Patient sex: F
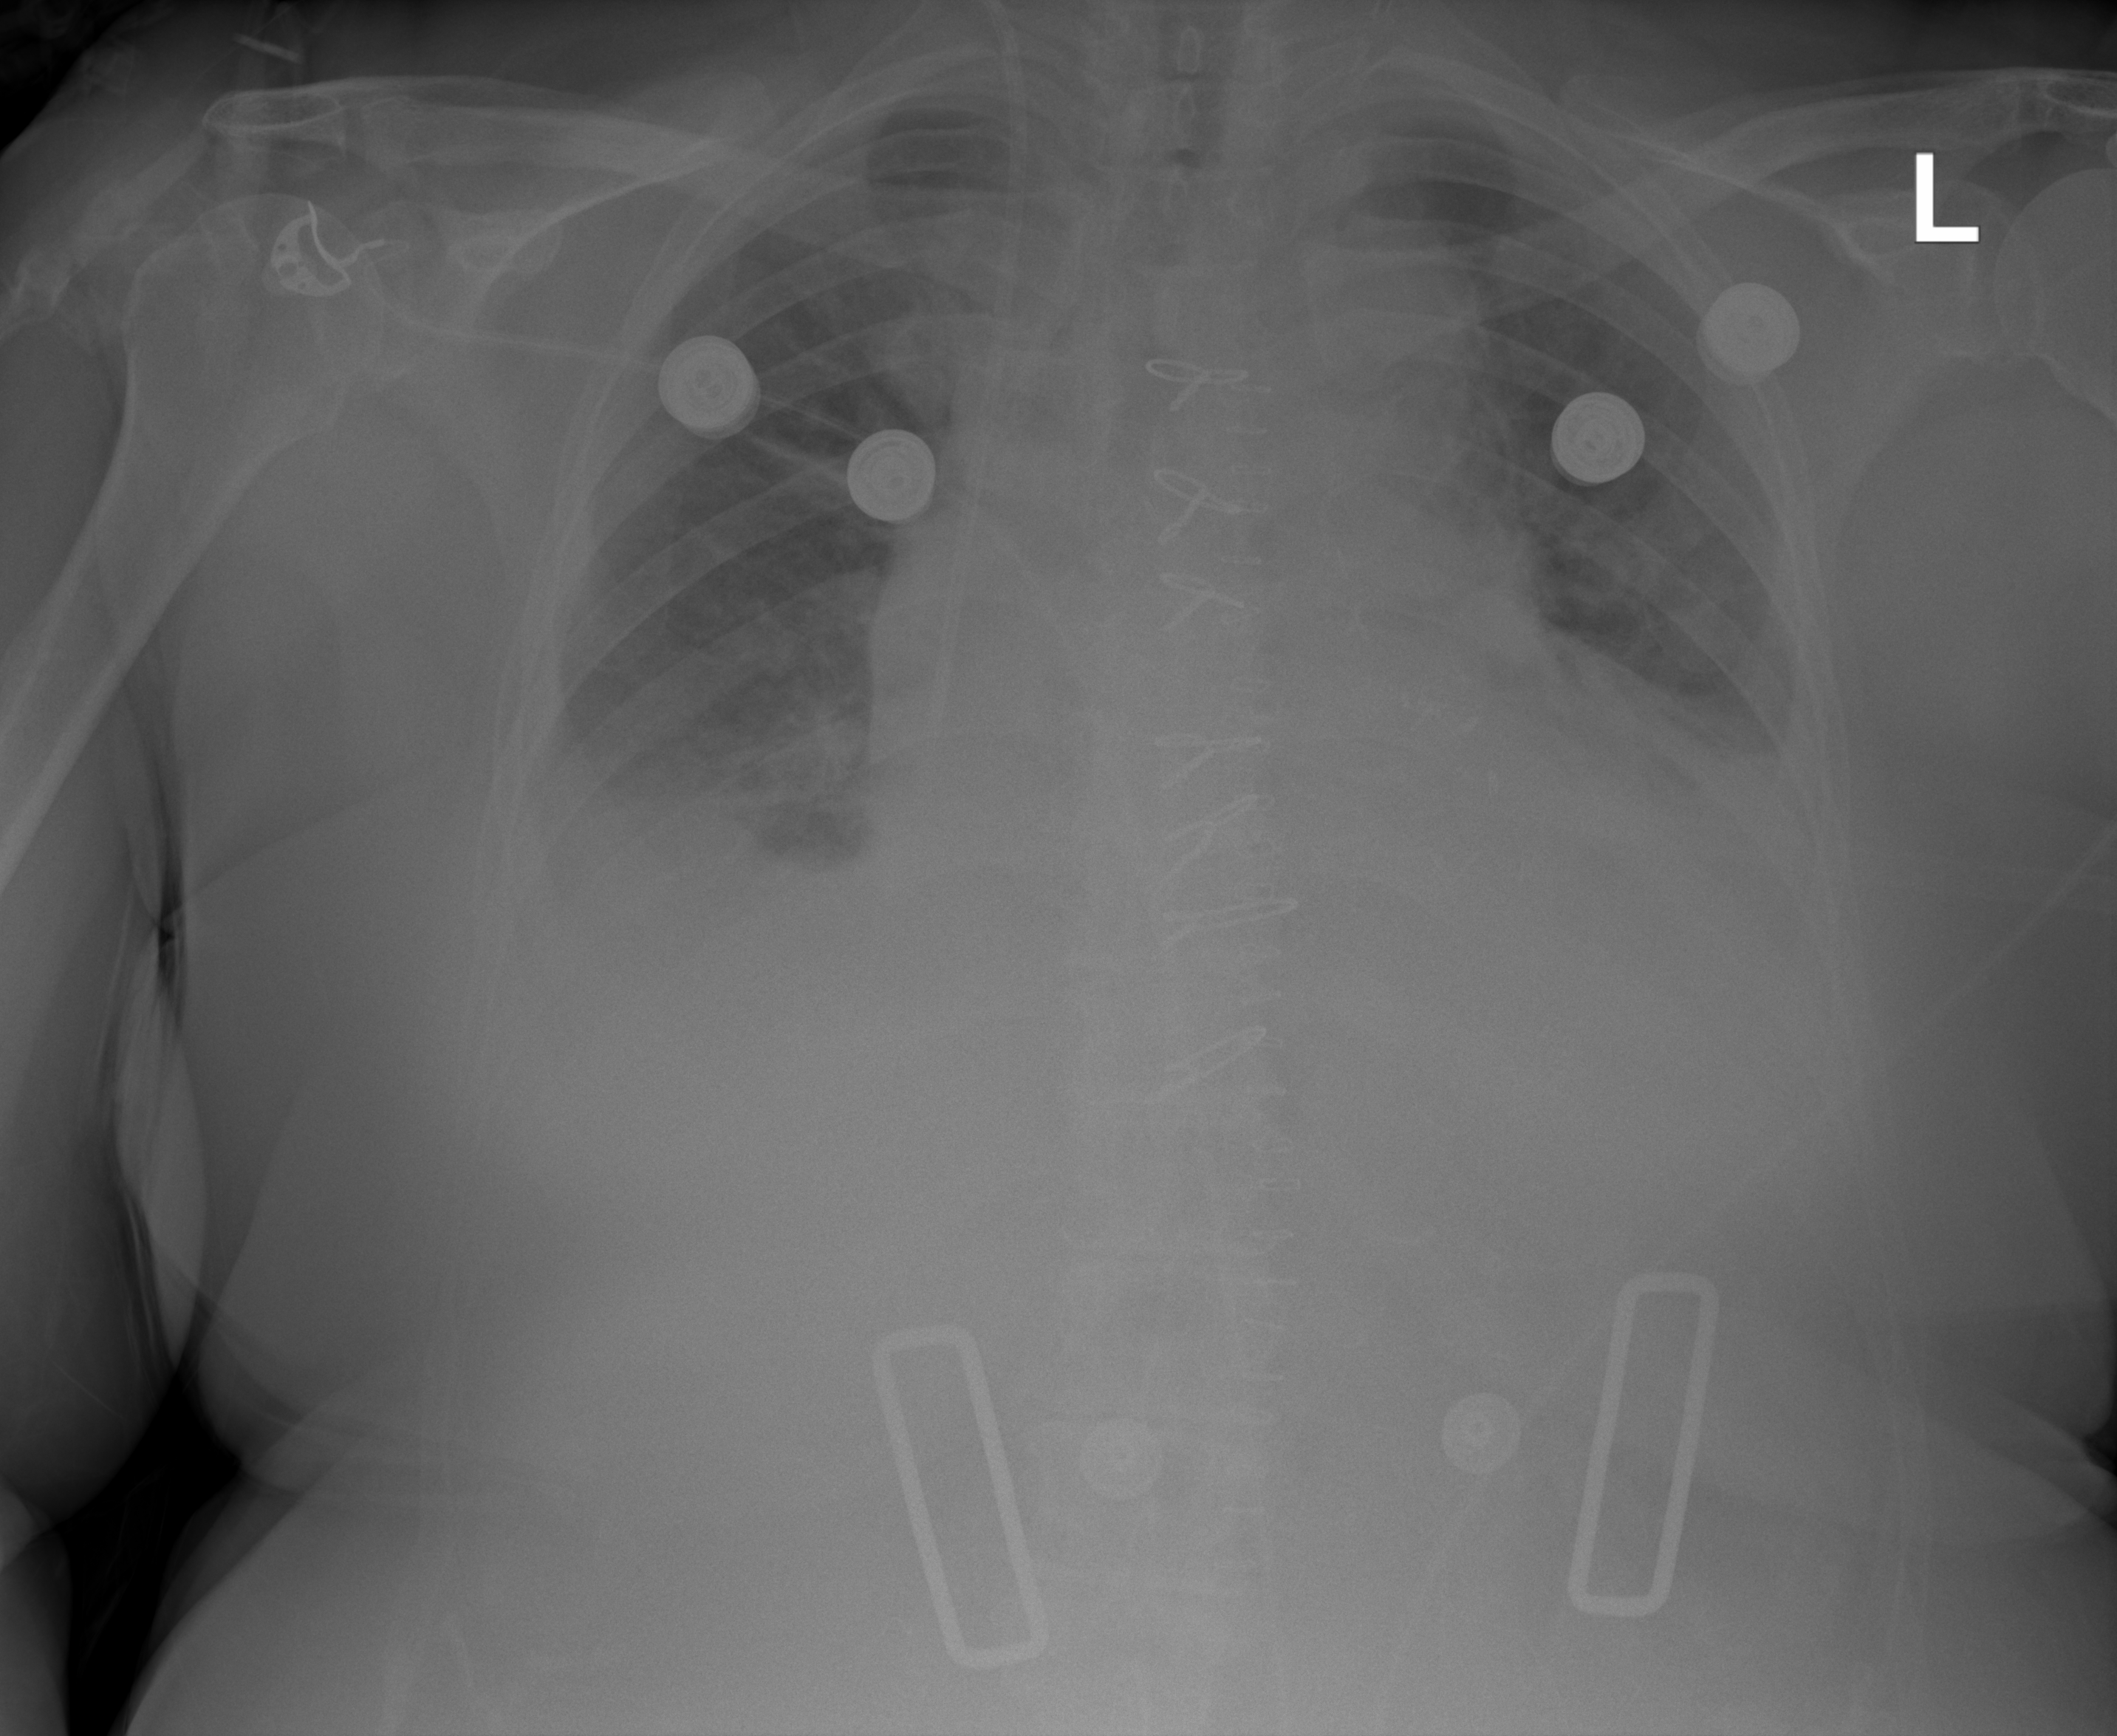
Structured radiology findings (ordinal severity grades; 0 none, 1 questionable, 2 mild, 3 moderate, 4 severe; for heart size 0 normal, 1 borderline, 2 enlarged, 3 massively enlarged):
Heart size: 2
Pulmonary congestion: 2
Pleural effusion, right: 2
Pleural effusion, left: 2
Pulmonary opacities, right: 1
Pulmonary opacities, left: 1
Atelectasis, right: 2
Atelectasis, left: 2